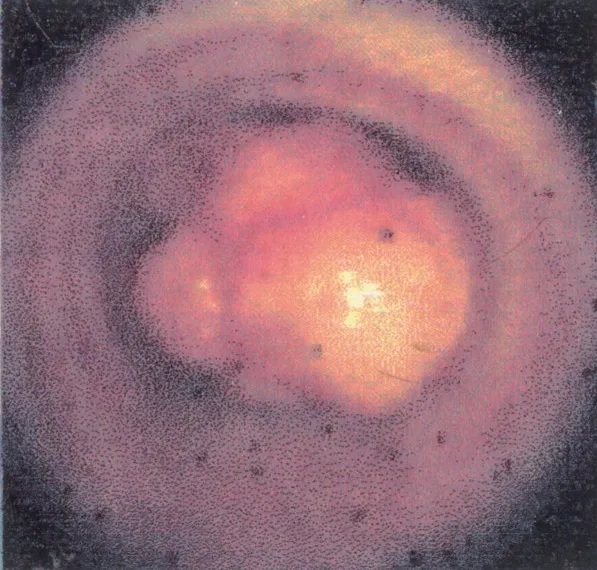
Fibreoptic endoscopic image showing a pedunculated mass causing significant lumen obstruction.
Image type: medical_photograph (other_medical_photograph)